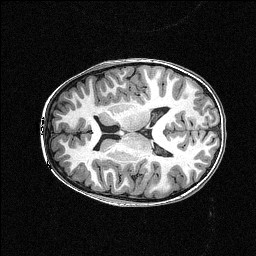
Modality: T1w
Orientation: axial
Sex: male
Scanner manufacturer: siemens
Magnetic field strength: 3 T
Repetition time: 2.3 s
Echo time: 0.00336 s